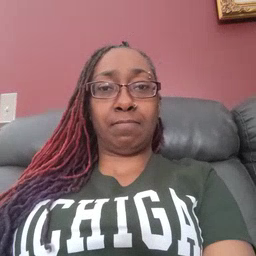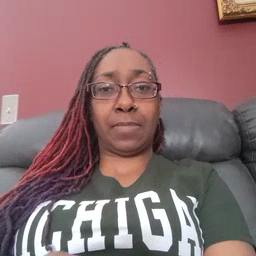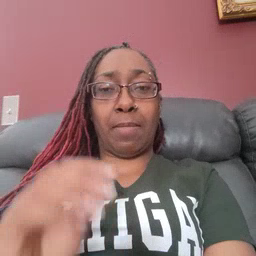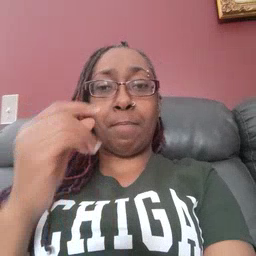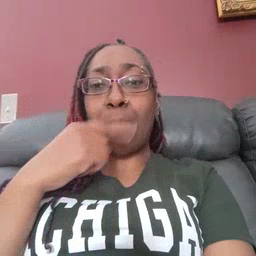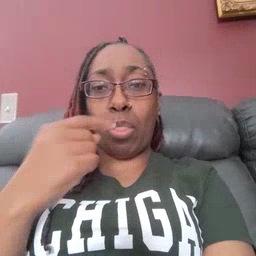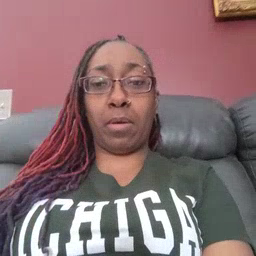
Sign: mouth